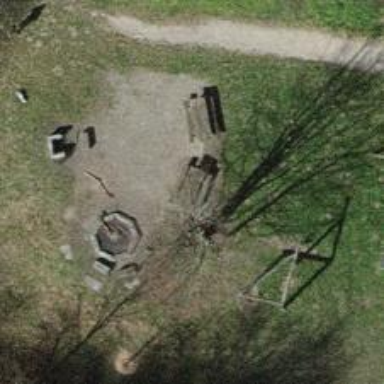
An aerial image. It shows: Picnic table located in leisure land area.